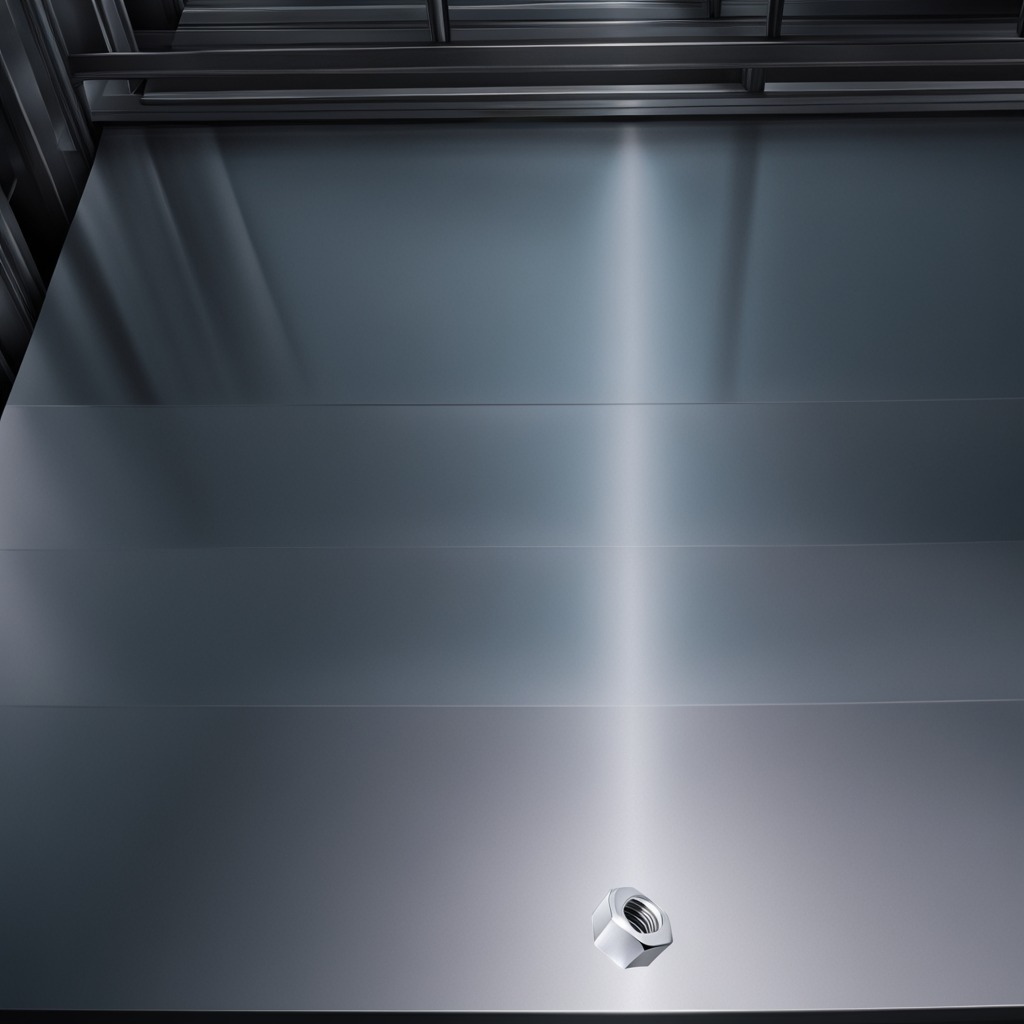
A metal nut is lying on a clean empty table in the evening.